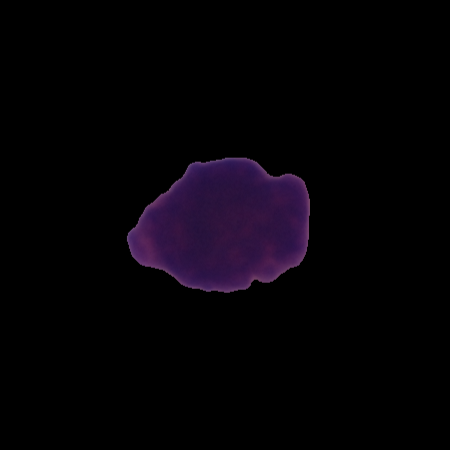
Label: healthy